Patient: sex M, age 63
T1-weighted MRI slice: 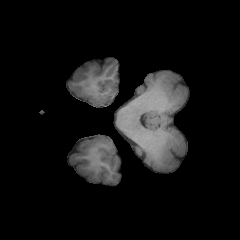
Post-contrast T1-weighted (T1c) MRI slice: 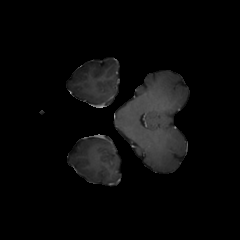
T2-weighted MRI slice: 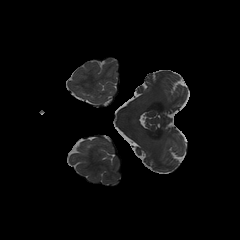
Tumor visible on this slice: no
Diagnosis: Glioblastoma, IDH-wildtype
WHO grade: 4